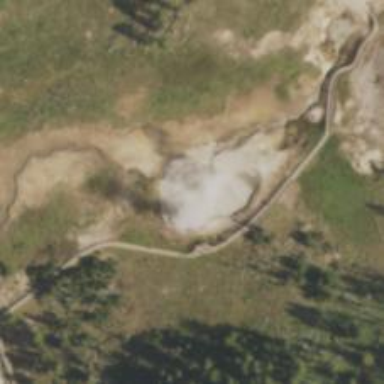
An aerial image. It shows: Natural hot spring.